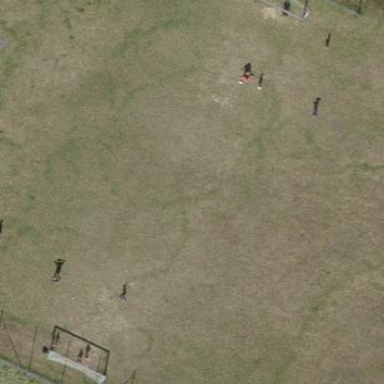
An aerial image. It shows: Soccer pitch designated for leisure and sports activities.